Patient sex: M
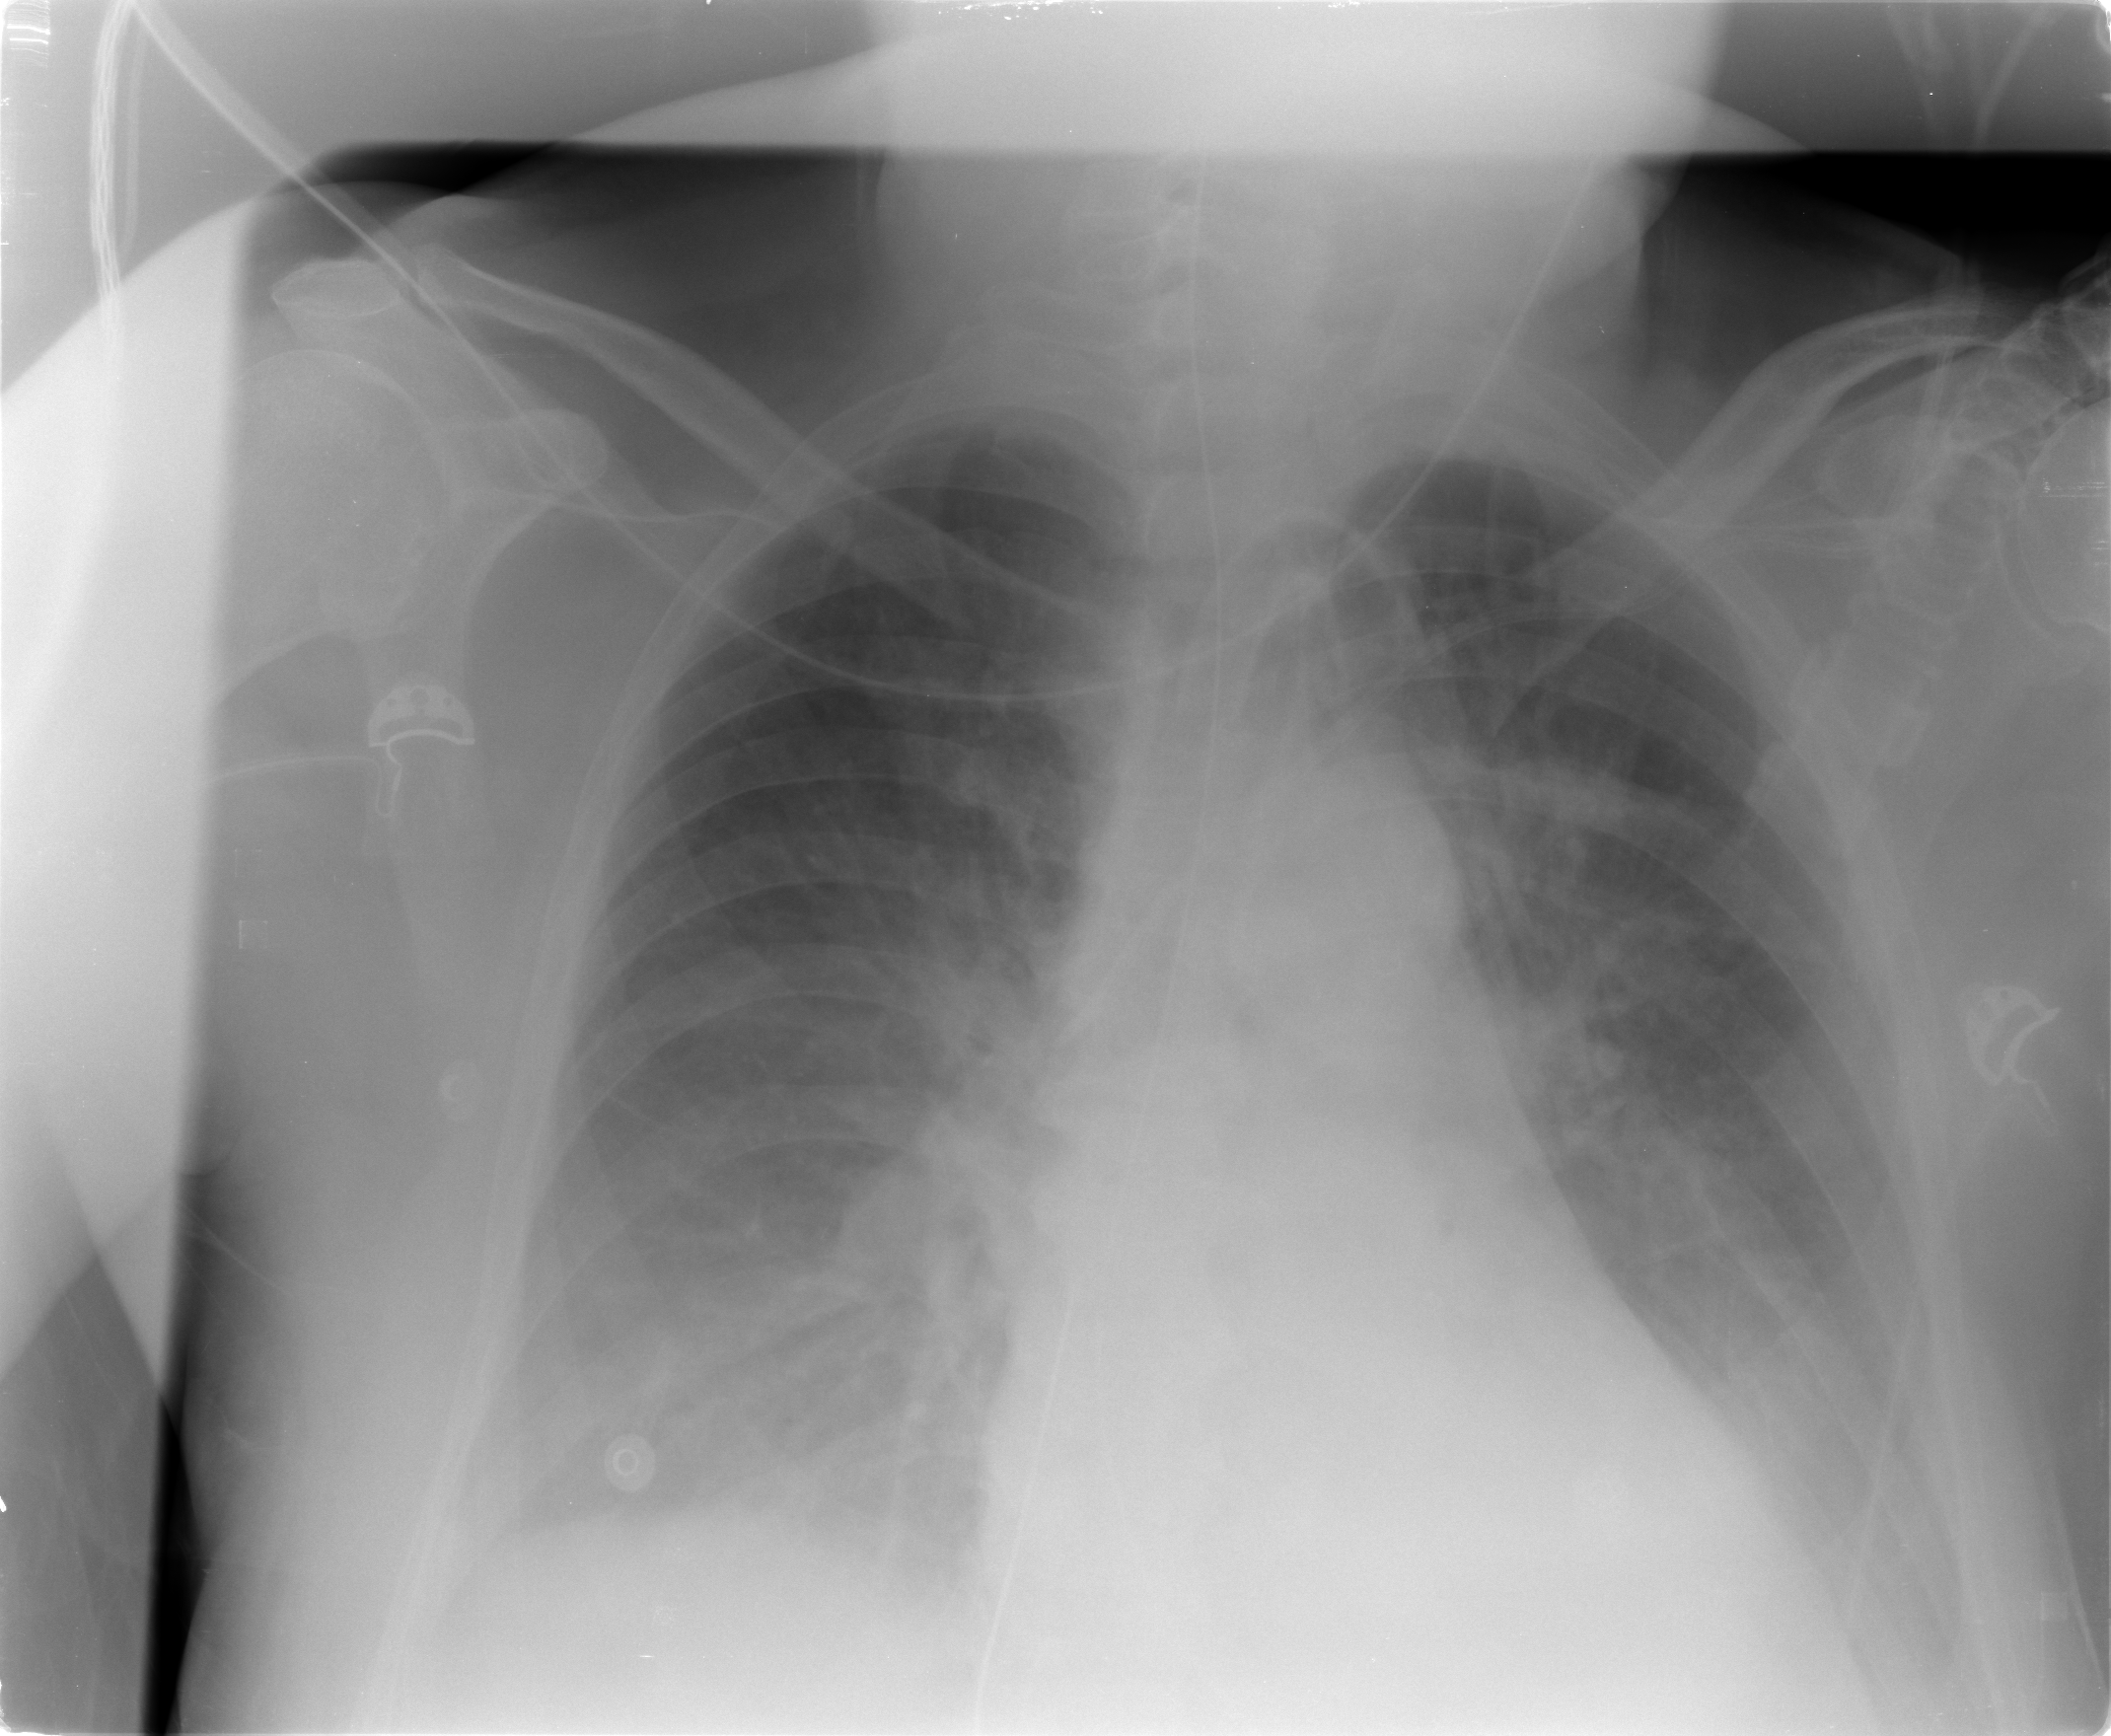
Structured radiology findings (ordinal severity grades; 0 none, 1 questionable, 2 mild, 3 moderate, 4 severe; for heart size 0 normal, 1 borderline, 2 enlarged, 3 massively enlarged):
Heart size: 2
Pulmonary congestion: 3
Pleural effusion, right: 2
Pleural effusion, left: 2
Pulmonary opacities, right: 2
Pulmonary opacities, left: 2
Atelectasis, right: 2
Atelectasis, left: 2